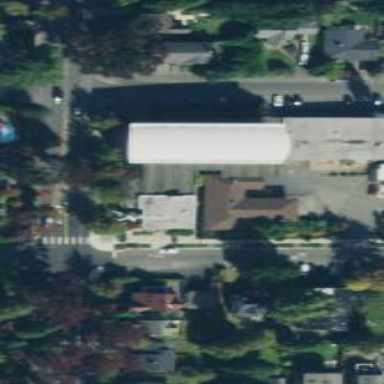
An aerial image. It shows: Building that serves as place of worship.